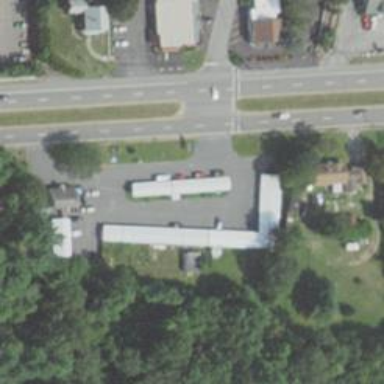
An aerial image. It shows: Motel.